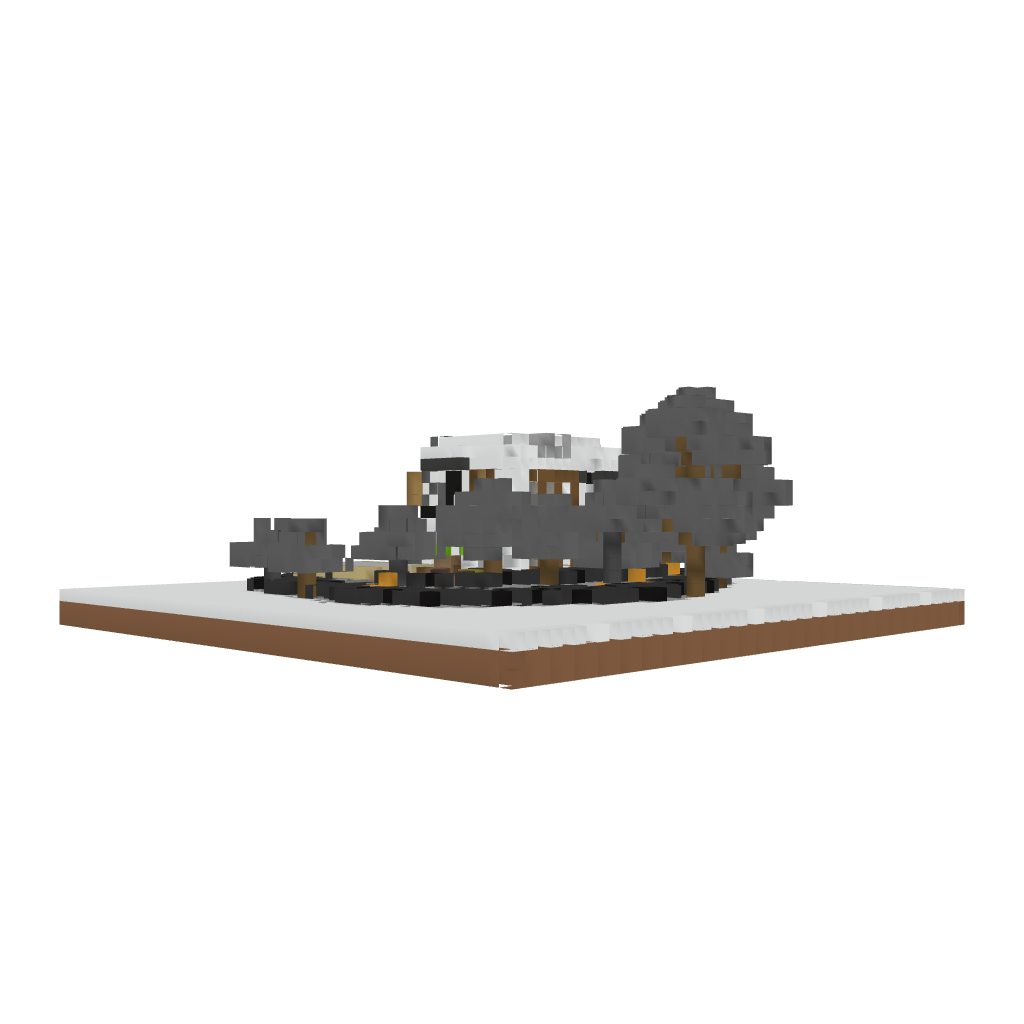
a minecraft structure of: Luxury House #5